Field crop: maize
Growth stage: 2
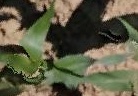
Species: maize